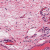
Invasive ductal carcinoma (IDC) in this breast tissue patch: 0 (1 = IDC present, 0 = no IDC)